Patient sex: F
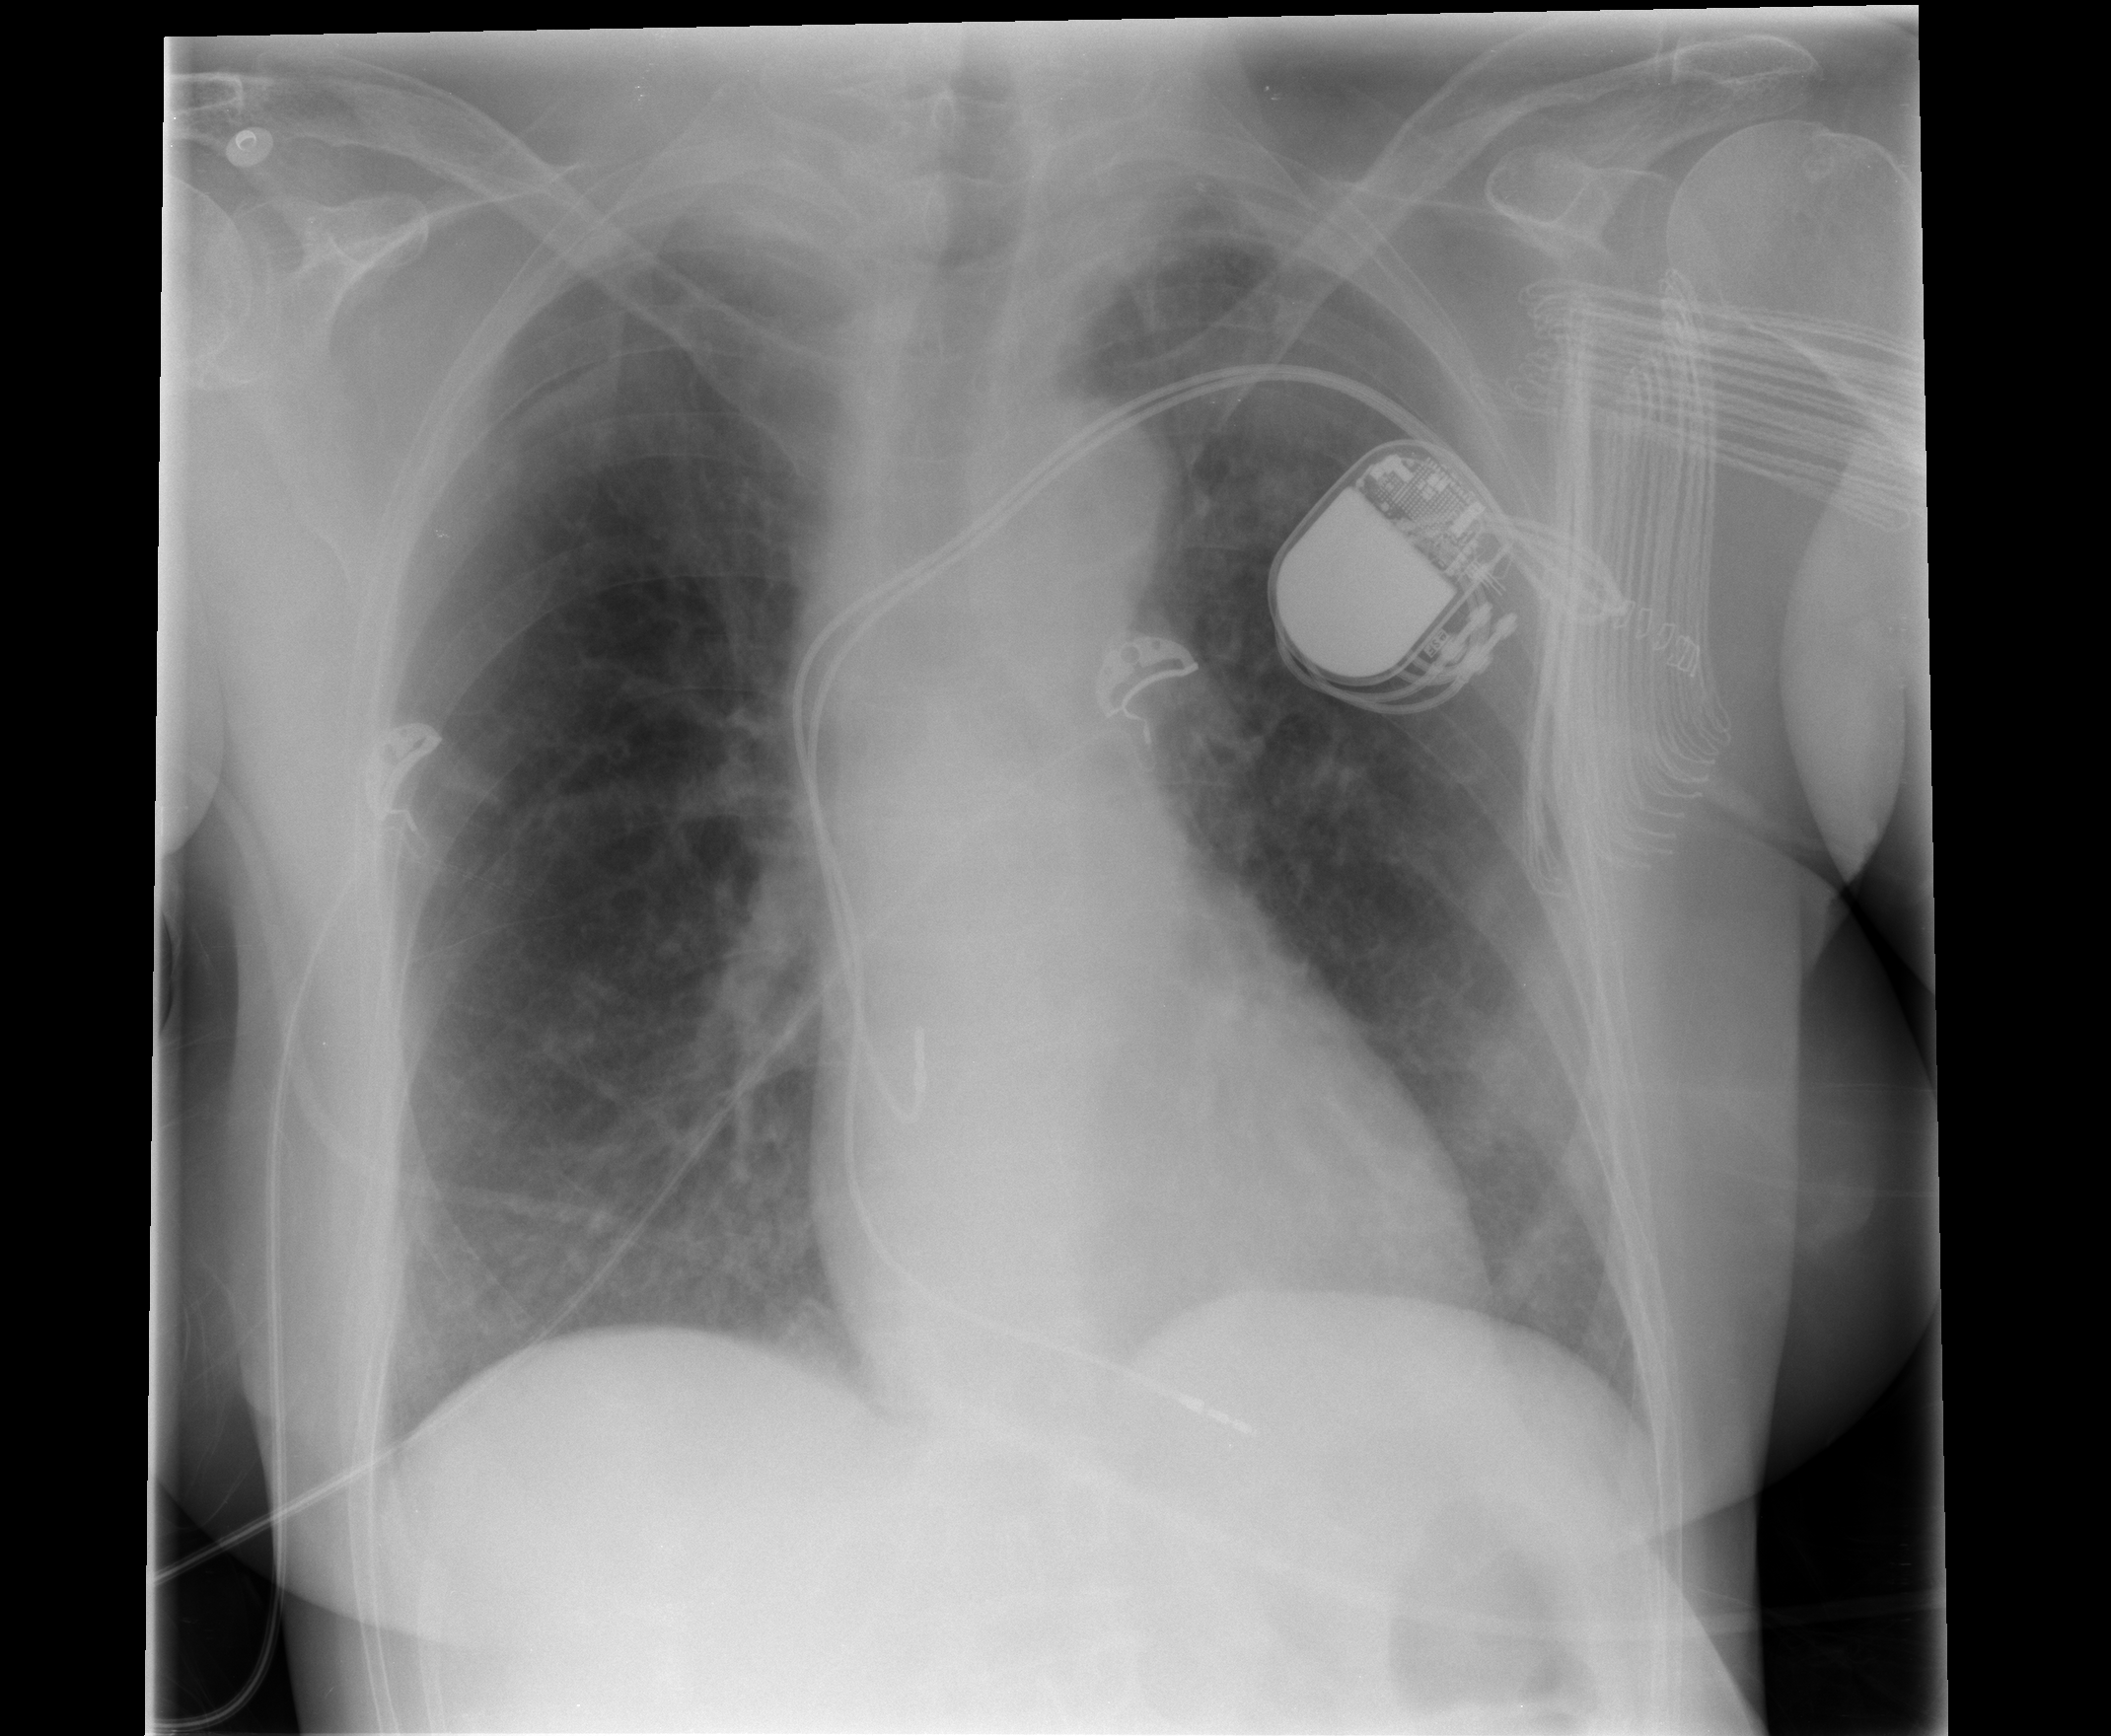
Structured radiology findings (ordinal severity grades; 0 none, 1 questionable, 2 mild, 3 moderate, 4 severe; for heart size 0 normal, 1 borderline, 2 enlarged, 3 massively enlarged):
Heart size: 1
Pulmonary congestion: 1
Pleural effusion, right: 0
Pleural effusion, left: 0
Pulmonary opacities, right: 0
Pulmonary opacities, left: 0
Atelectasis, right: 0
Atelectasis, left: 0